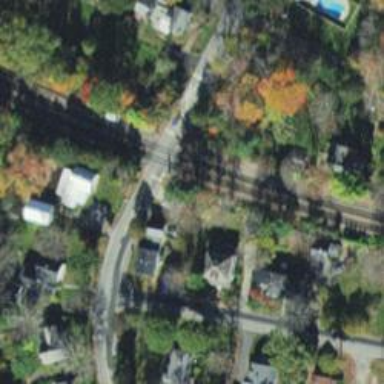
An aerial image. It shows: Controlled railway crossing with lights.